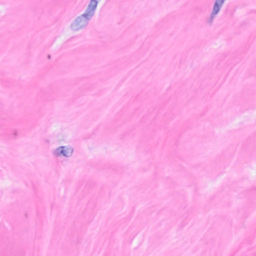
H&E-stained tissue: Breast